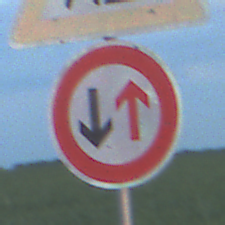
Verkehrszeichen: VorrangDesGegenverkehrs
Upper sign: Arbeitsstelle
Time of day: SunriseSunset
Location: Outdoor (Nature)
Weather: PartlyCloudy
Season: NotSpecified
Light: Natural